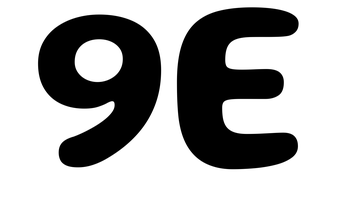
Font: Gluten_SemiBold